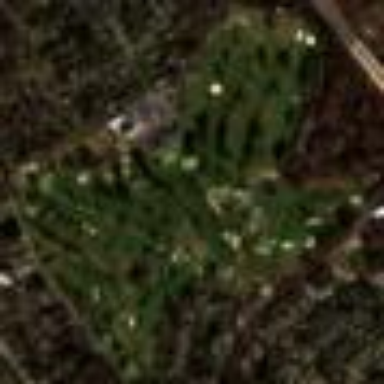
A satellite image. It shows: Golf course.